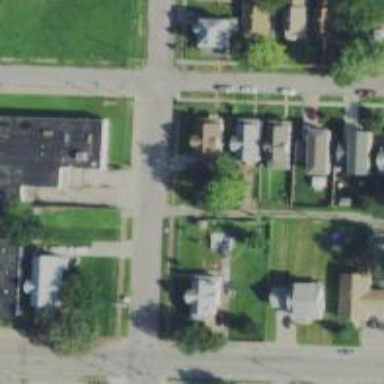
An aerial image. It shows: Alleyway designated as service road.